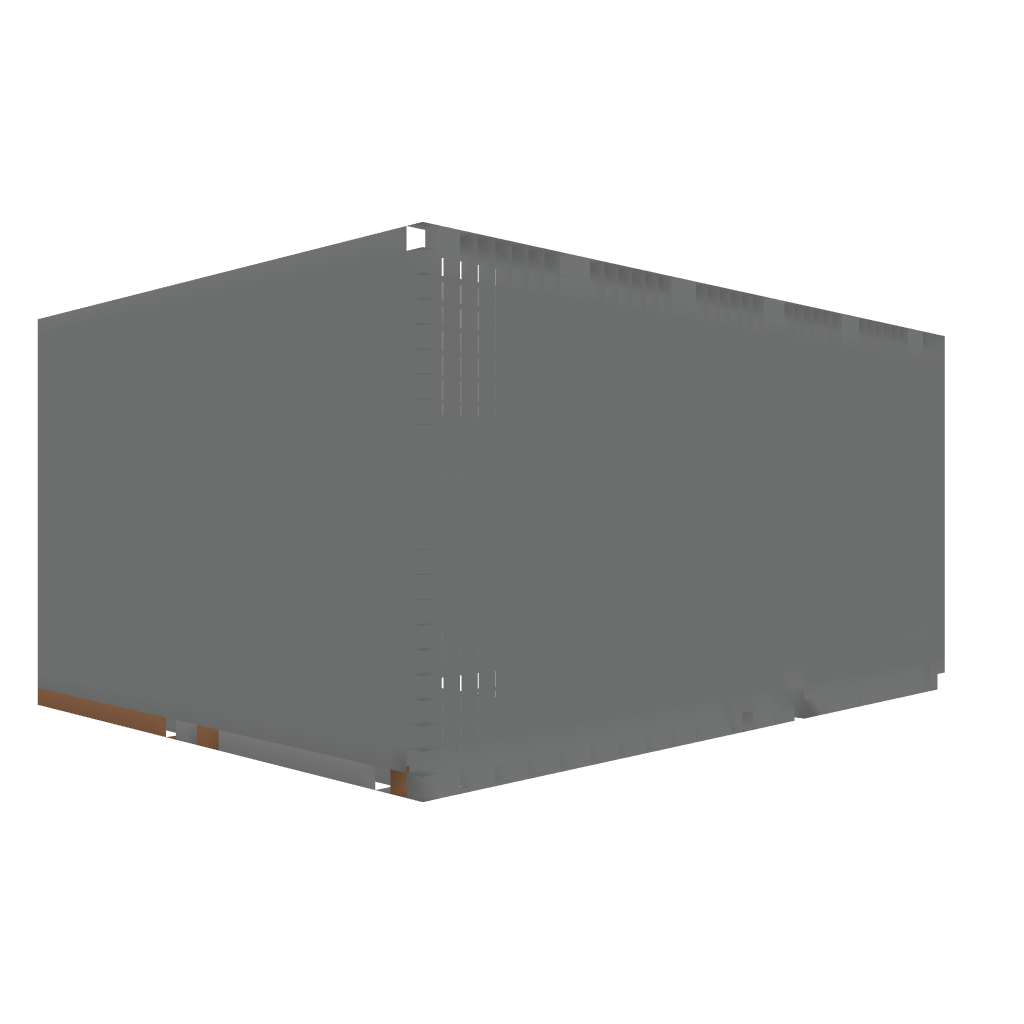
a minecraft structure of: Basic PvP Arena